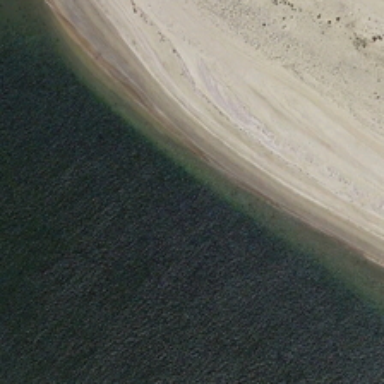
The sea beat the white spray on the beach .